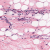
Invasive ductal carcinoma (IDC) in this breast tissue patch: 0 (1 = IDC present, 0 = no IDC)